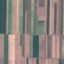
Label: AnnualCrop